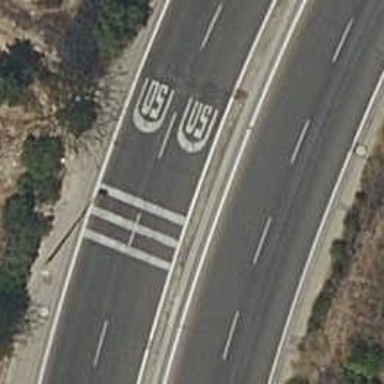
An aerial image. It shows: Rumble strip for traffic calming.